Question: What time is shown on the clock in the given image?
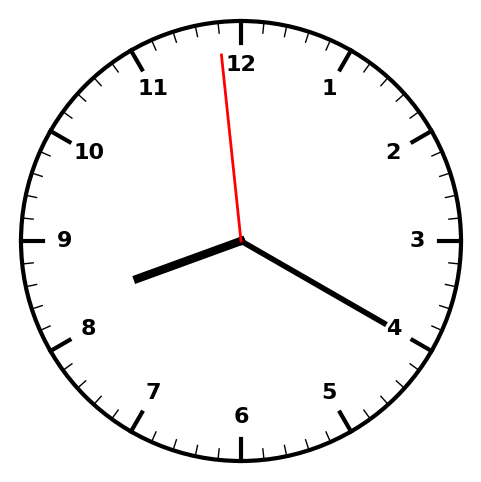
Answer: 08:19:59